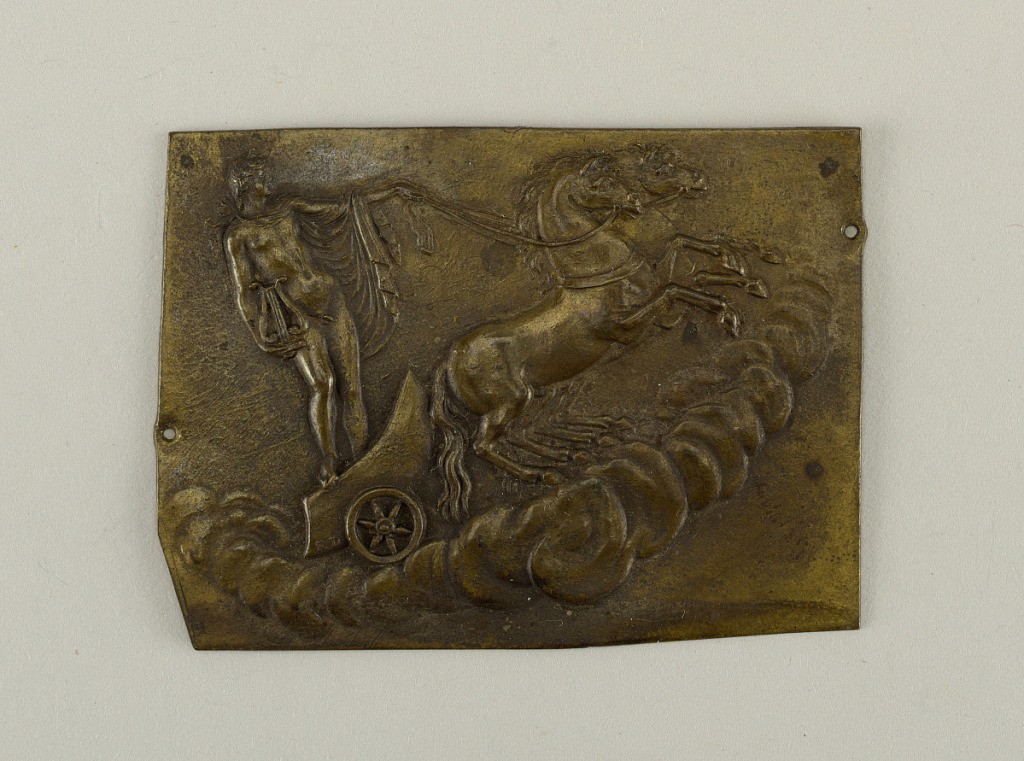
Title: Mount
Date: early 19th century
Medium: Silver-plated brass
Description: Figure of Apollo holding a lyre in his right hand and with the left holding reins of two horses that draw the semi-crescent wheeled chariot. Across bottom, curved lines of clouds. On chariot, the initials FD.